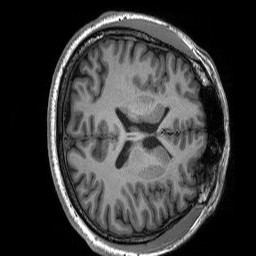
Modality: T1w
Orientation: axial
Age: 29
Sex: male
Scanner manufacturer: siemens
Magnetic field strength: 3 T
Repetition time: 2.3 s
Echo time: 0.00306 s